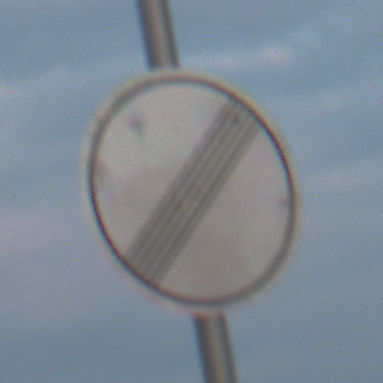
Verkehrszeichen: EndeSaemtlicherBegrenzungen
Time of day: SunriseSunset
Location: Outdoor (Nature)
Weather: PartlyCloudy
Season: NotSpecified
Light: Natural